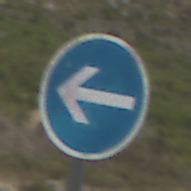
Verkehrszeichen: VorgeschriebeneFahrtrichtungHierLinks
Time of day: Midday
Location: Outdoor (Nature)
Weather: Overcast
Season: NotSpecified
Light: Natural